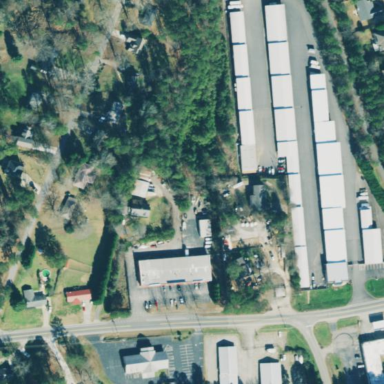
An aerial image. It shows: Commercial area.